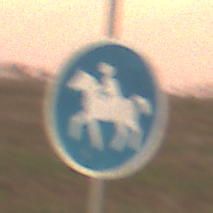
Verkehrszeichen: Reitweg
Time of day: SunriseSunset
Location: Outdoor (Nature)
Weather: PartlyCloudy
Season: NotSpecified
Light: Natural